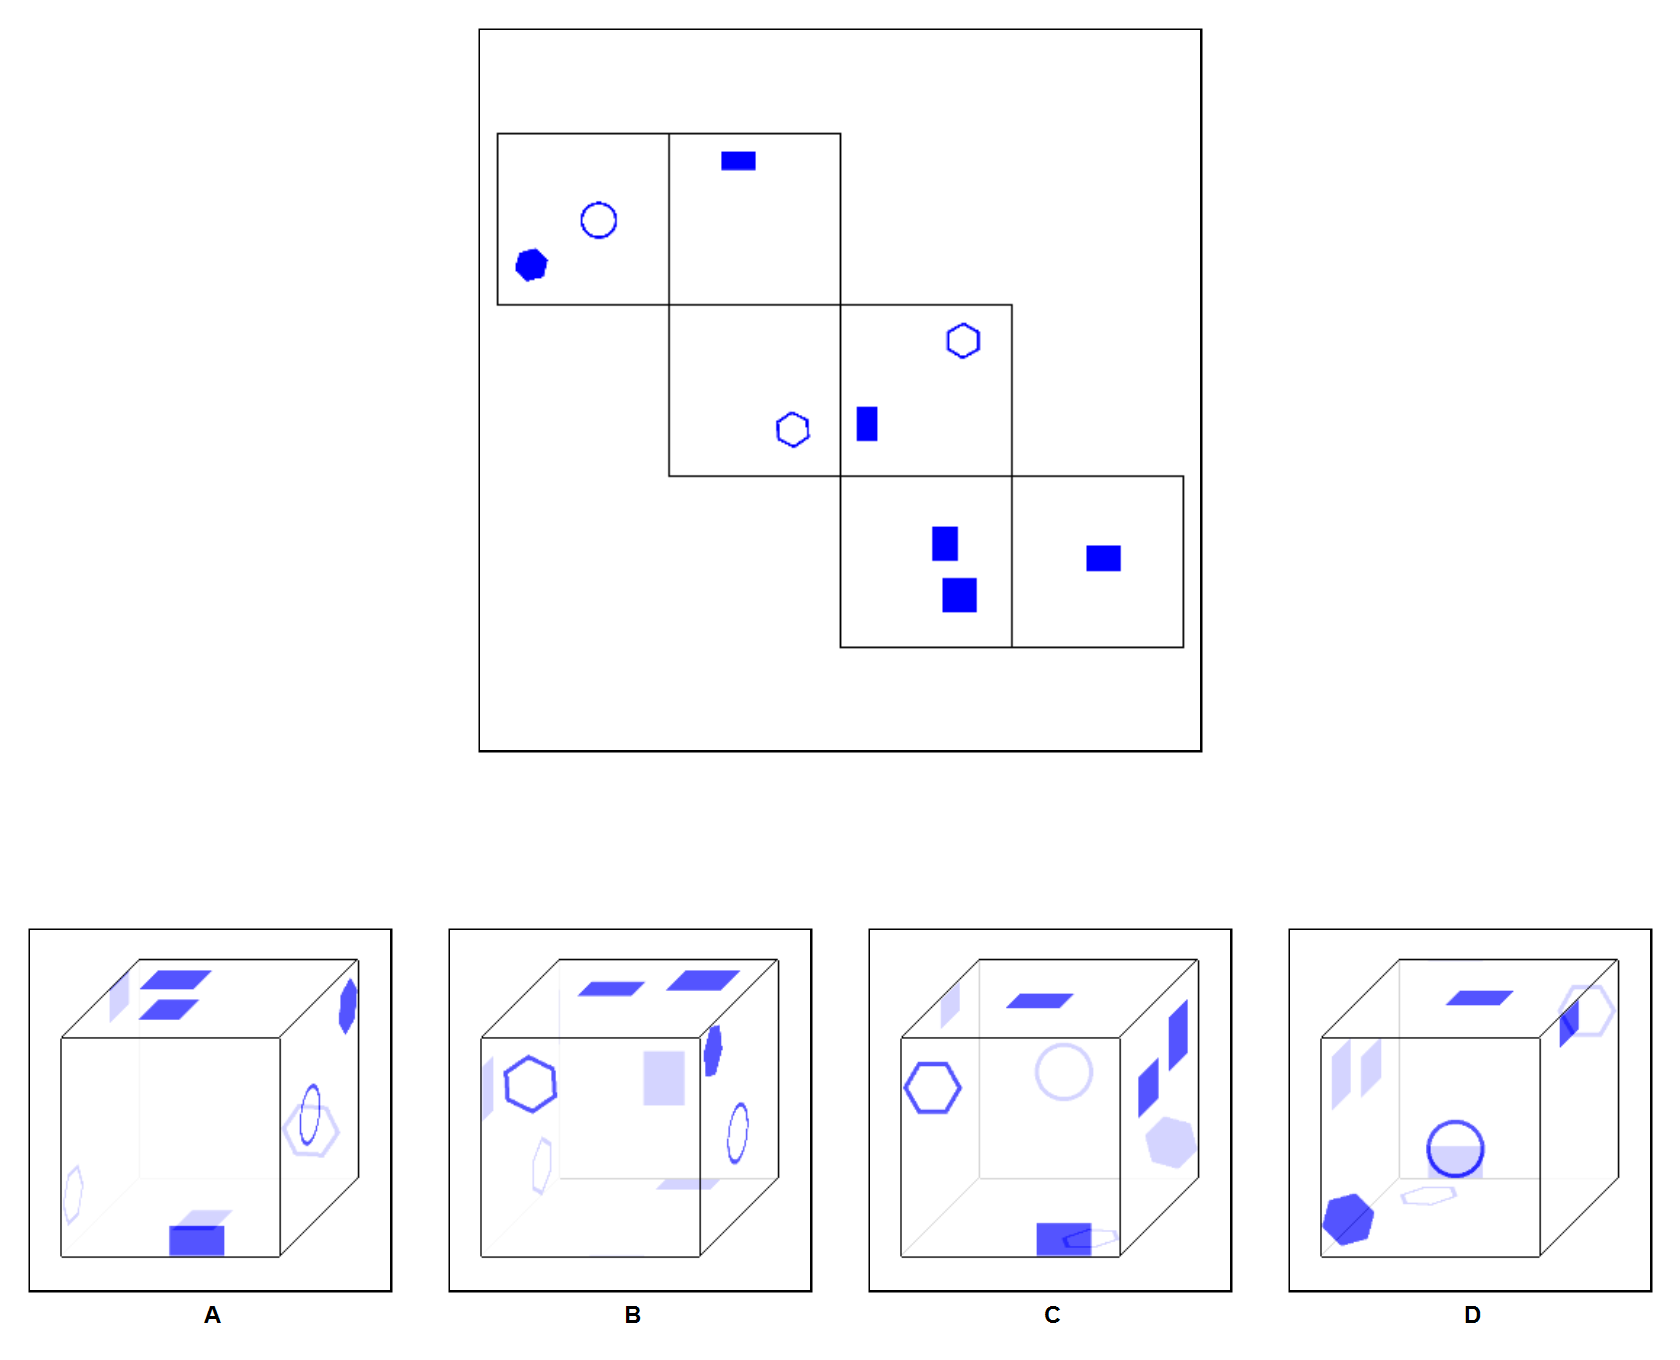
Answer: A